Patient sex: M
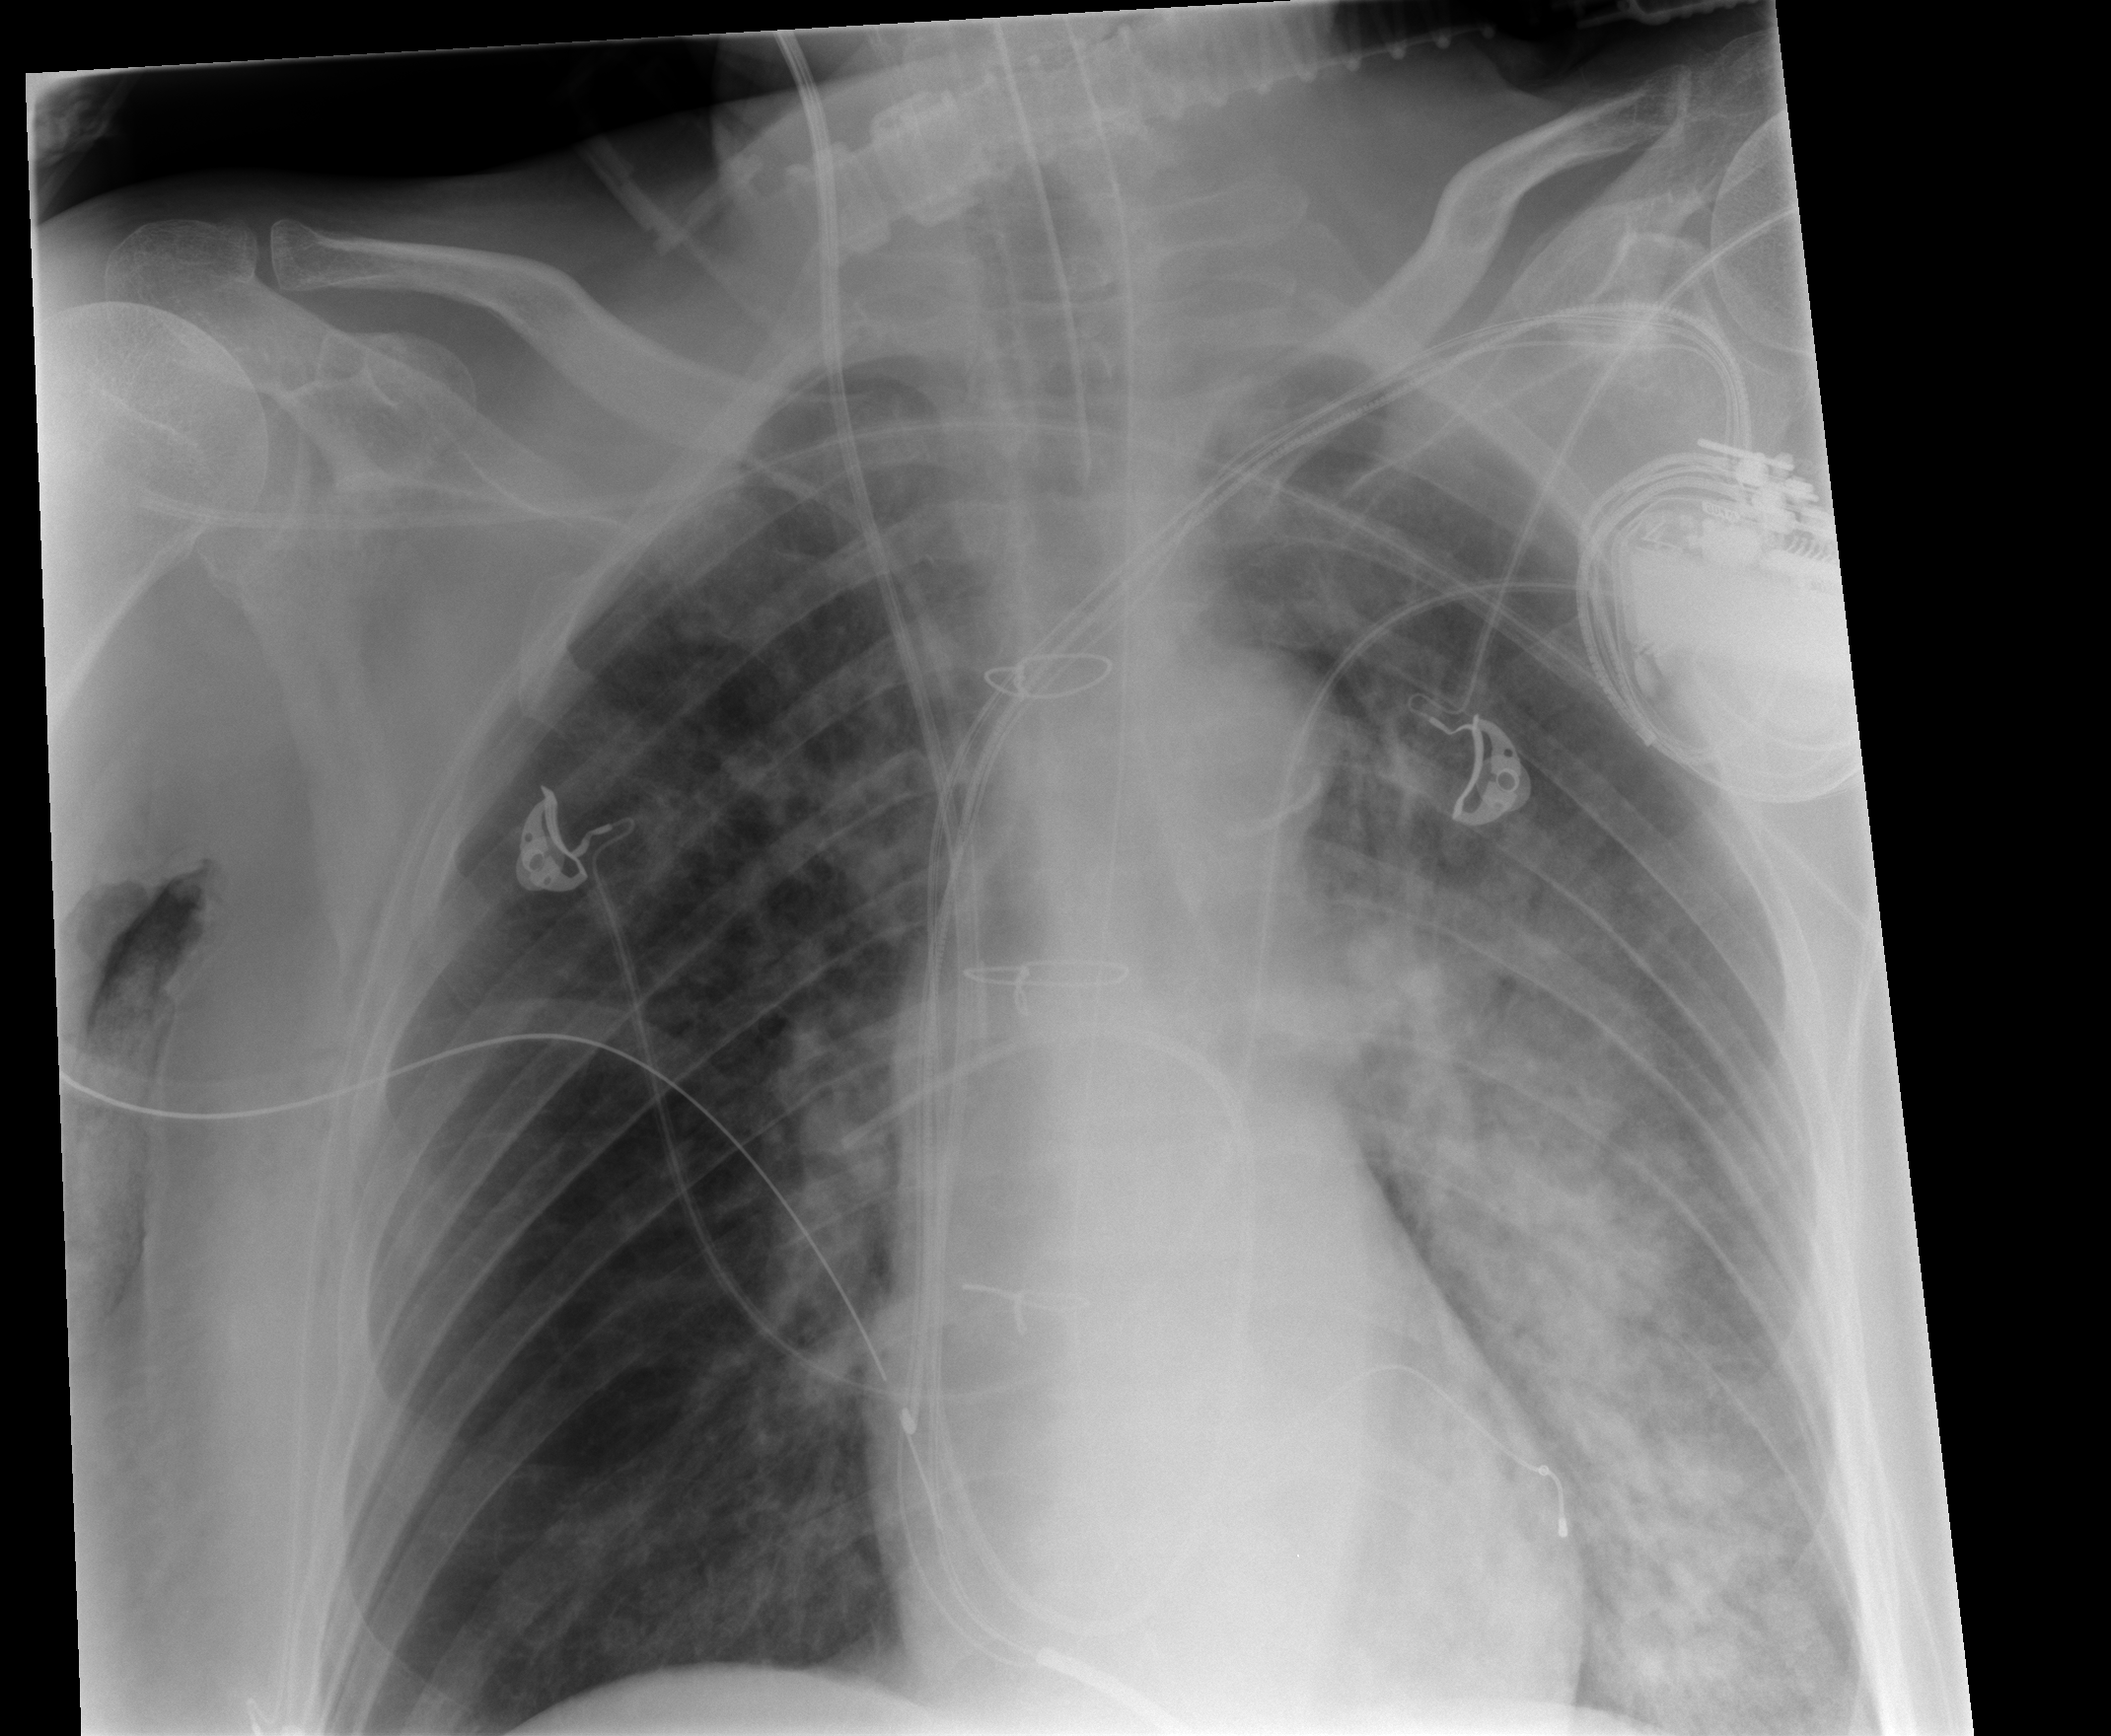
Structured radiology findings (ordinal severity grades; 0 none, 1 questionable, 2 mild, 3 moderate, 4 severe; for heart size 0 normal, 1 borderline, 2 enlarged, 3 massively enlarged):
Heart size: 2
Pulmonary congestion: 2
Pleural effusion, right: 0
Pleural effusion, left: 1
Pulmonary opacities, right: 2
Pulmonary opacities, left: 3
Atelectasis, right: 2
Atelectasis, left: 2